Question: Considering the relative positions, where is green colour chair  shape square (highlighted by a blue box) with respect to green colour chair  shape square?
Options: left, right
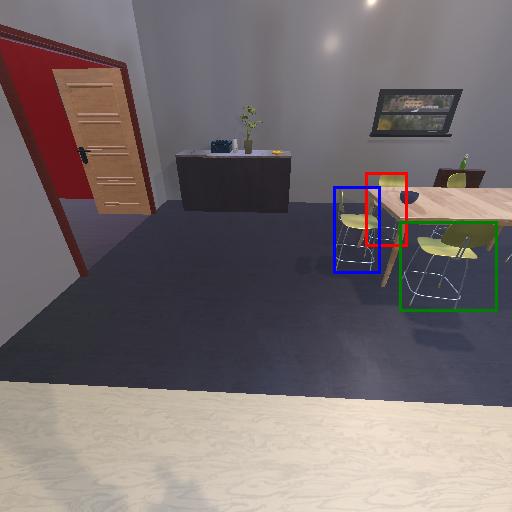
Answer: left